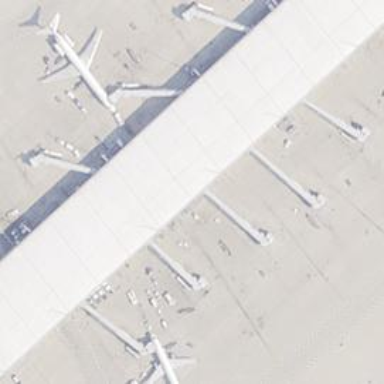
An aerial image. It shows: Terminal building at airport.